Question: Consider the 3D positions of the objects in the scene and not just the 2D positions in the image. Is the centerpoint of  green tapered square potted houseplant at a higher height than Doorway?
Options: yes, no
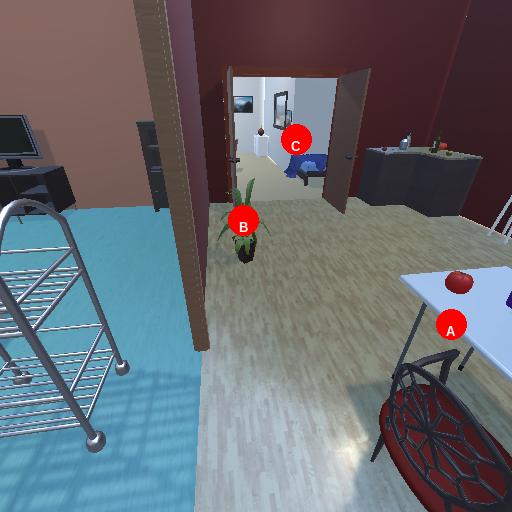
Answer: yes